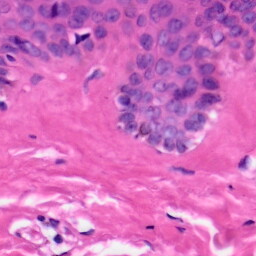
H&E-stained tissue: Skin